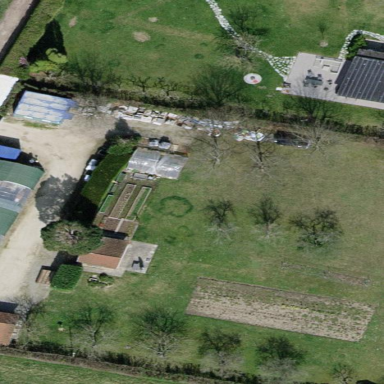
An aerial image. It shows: Farmyard area.